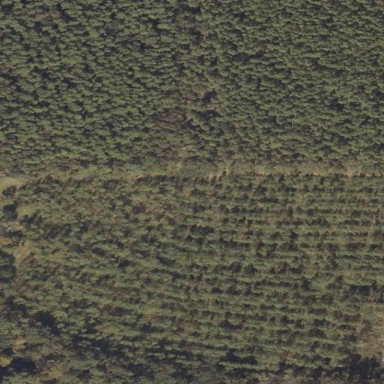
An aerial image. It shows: Forest area dominated by needle-leaved trees.